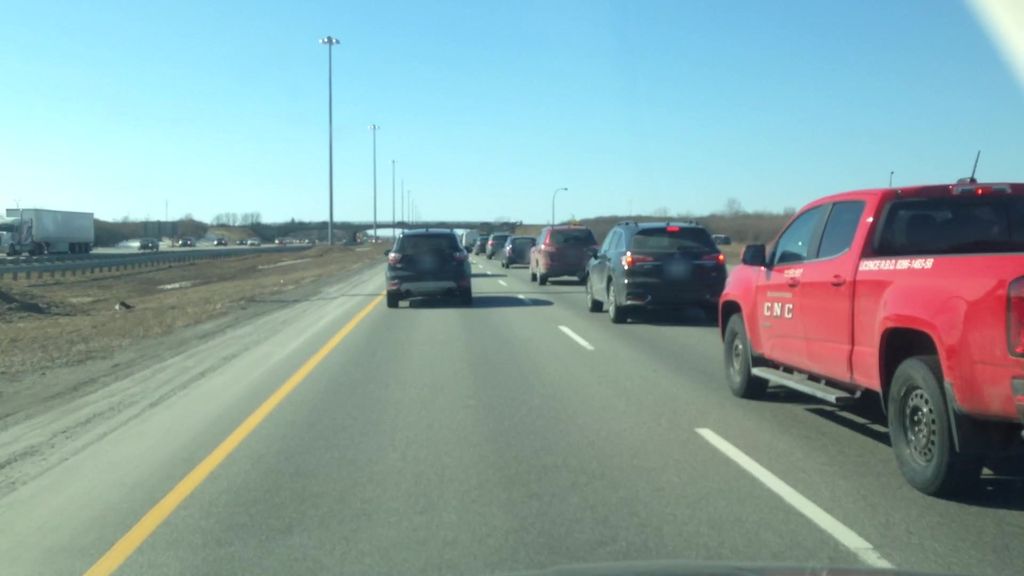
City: montreal